Question: I'm using a VBA script to fill a column with some data.
This script checks for the first free cell in a range and fill it with the data from another Excel worksheet.
The script starts when user double clicks on a data-cell in the other sheet.
The code of the VBA script is:
'''
Private Sub Worksheet_BeforeDoubleClick(ByVal Target As Range, Cancel As Boolean)
Dim ws2 As Worksheet
Dim cognome As Range
Dim ultB As Long
Set cognome = Me.Range("A:A")
Set ws2 = ThisWorkbook.Sheets("PUBBLICO")
ultB = IIf(ws2.Range("E8").Value = "", 8, ws2.Range("E7").End(xlDown).Row + 1)
If Not Intersect(Target, cognome) Is Nothing And Target.Value <> "" Then
ws2.Range("E" & ultB).Value = Me.Range("B" & Target.Row).Value 'ANNO
ws2.Range("F" & ultB).Value = Me.Range("A" & Target.Row).Value 'COGNOME
'ws2.Range("E4").Value = Me.Range("C" & Target.Row).Value NOME SQUADRA
End If
Set ws2 = Nothing
Cancel = True
End Sub
'''
The problem is that this script should be optimized for another use. I've another Excel sheet that into the range of cell to fill contains a cell that is always pre-filled and it is merged.
This is the example of my Excel file:

As you can see, row 19 is always pre-filled.
So, any suggestions to correct my script to jump row 19?
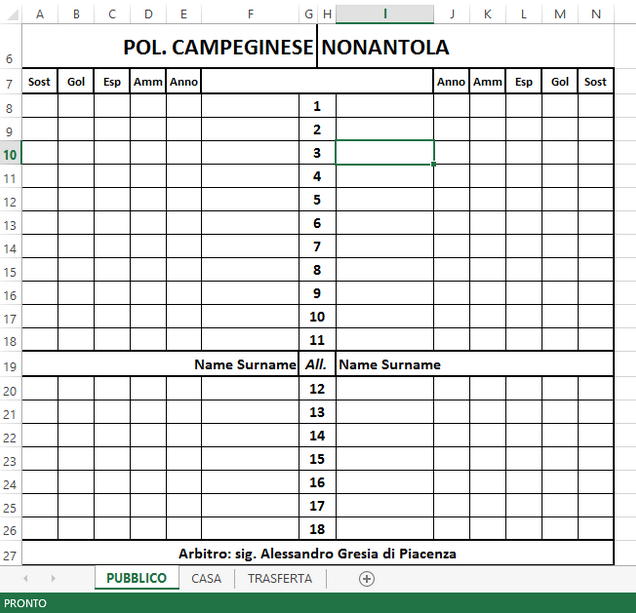
Answer: Consider
'''
ultB = IIf(ws2.Range("E8").Value = "", 8, ws2.Range("E27").End(xlUp).Row + 1)
If ultB = 19 Then ultB = 20
If ultB = 27 Then
MsgBox "Form is full"
Exit Sub
End If
If Not Intersect(Target, cognome) Is Nothing And Target.Value <> "" Then
'''
This will find the last populated cell from the bottom up instead of from the top down. It also contains some code to notify when the form is full.